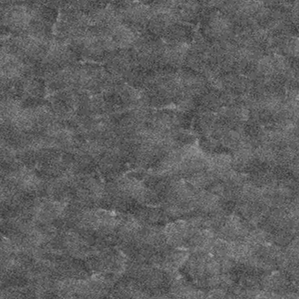
Label: frost